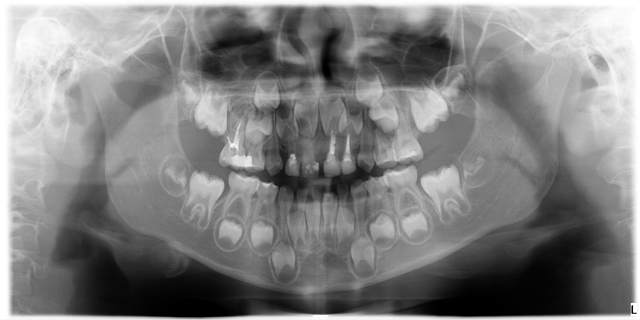
child